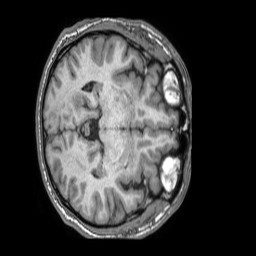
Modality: T1w
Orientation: axial
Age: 57
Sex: male
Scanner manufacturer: philips
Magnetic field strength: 1.5 T
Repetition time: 0.00707 s
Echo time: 0.003192 s